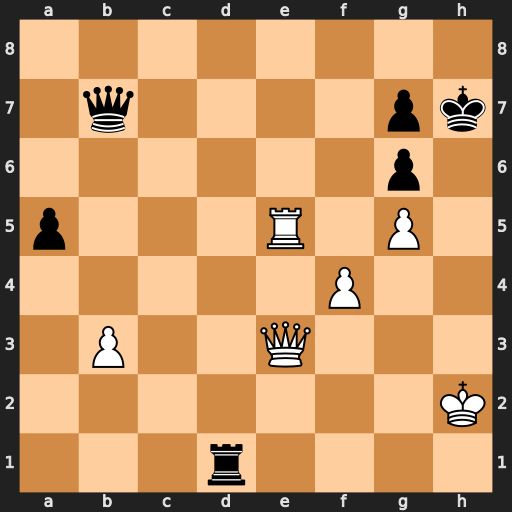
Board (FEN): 8/1q4pk/6p1/p3R1P1/5P2/1P2Q3/7K/3r4
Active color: w
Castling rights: -
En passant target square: -
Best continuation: Qh3+ Kg8 Re8+ Kf7 Qe6#